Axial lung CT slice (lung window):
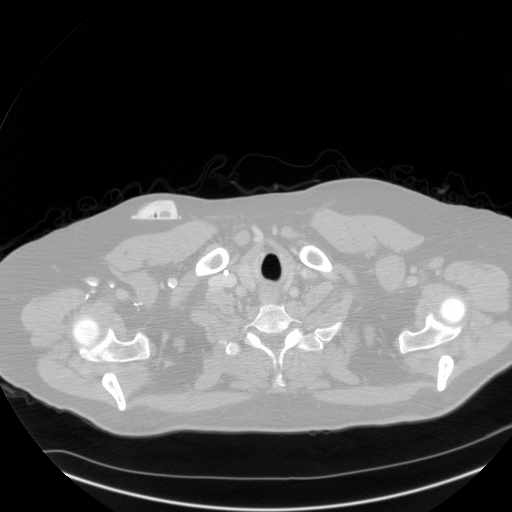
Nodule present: no